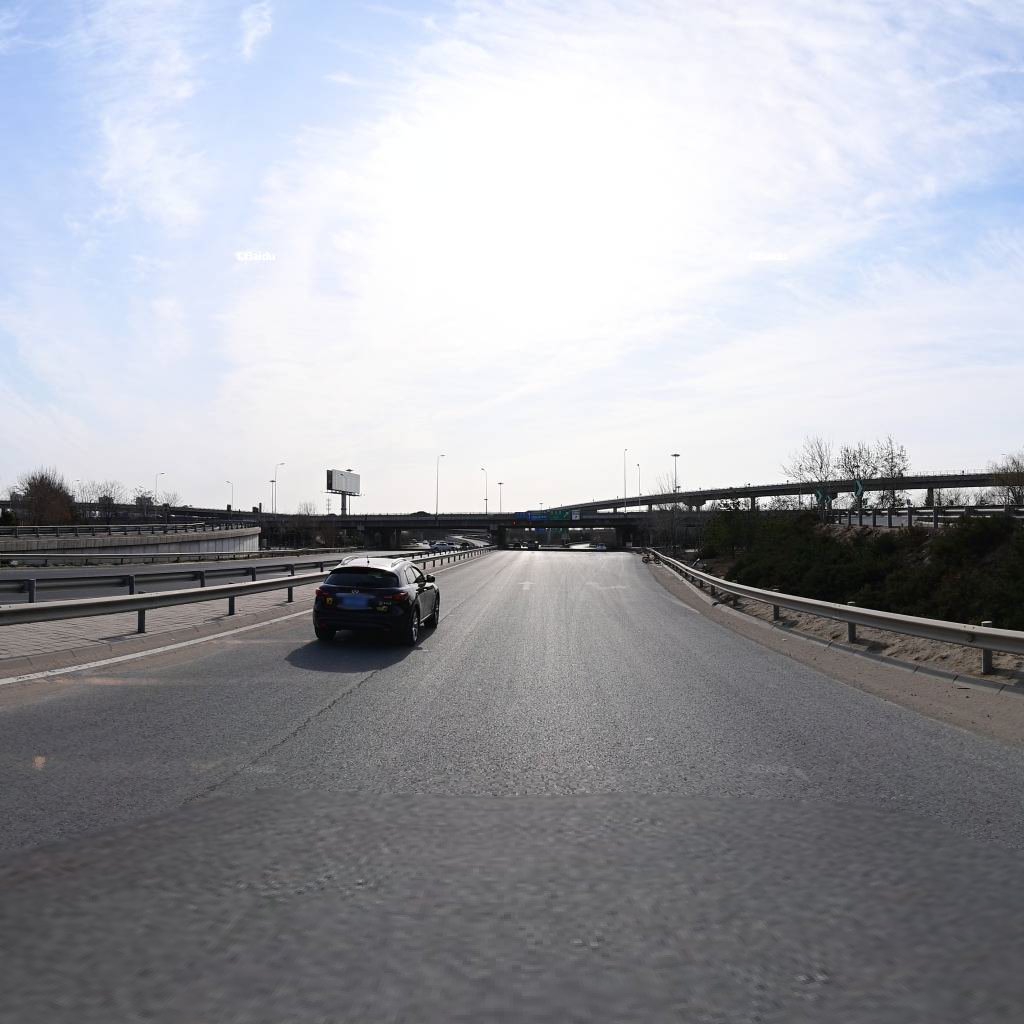
Region: Chaoyang
Road damage annotations: longitudinal crack, longitudinal crack